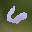
Label: 6